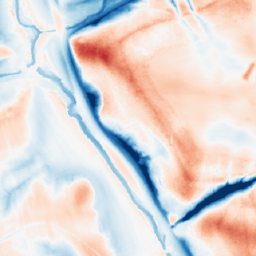
Category: edge_preserving
Decomposition family: guided
Decomposition parameters: radius: 16
eps: 0.1
Upsampling method: nearest
Upsampling parameters: scale: 2
Upsampling scale: 2